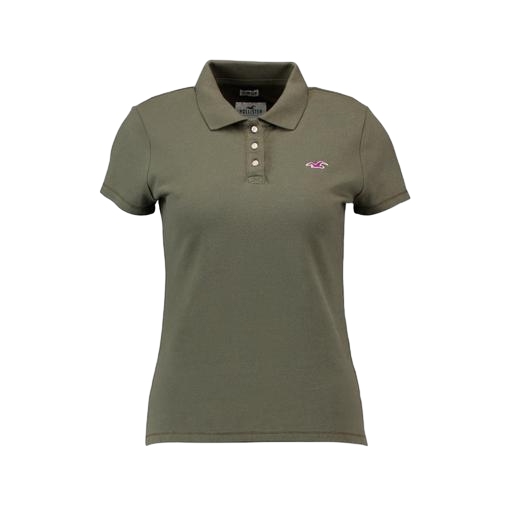
green skinny-fit stretch polo shirt, green skinny-fit polo shirt, olive polo, white background